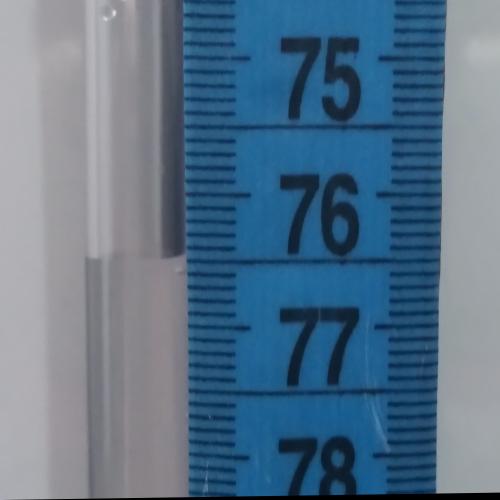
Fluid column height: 76.5 cm